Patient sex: M
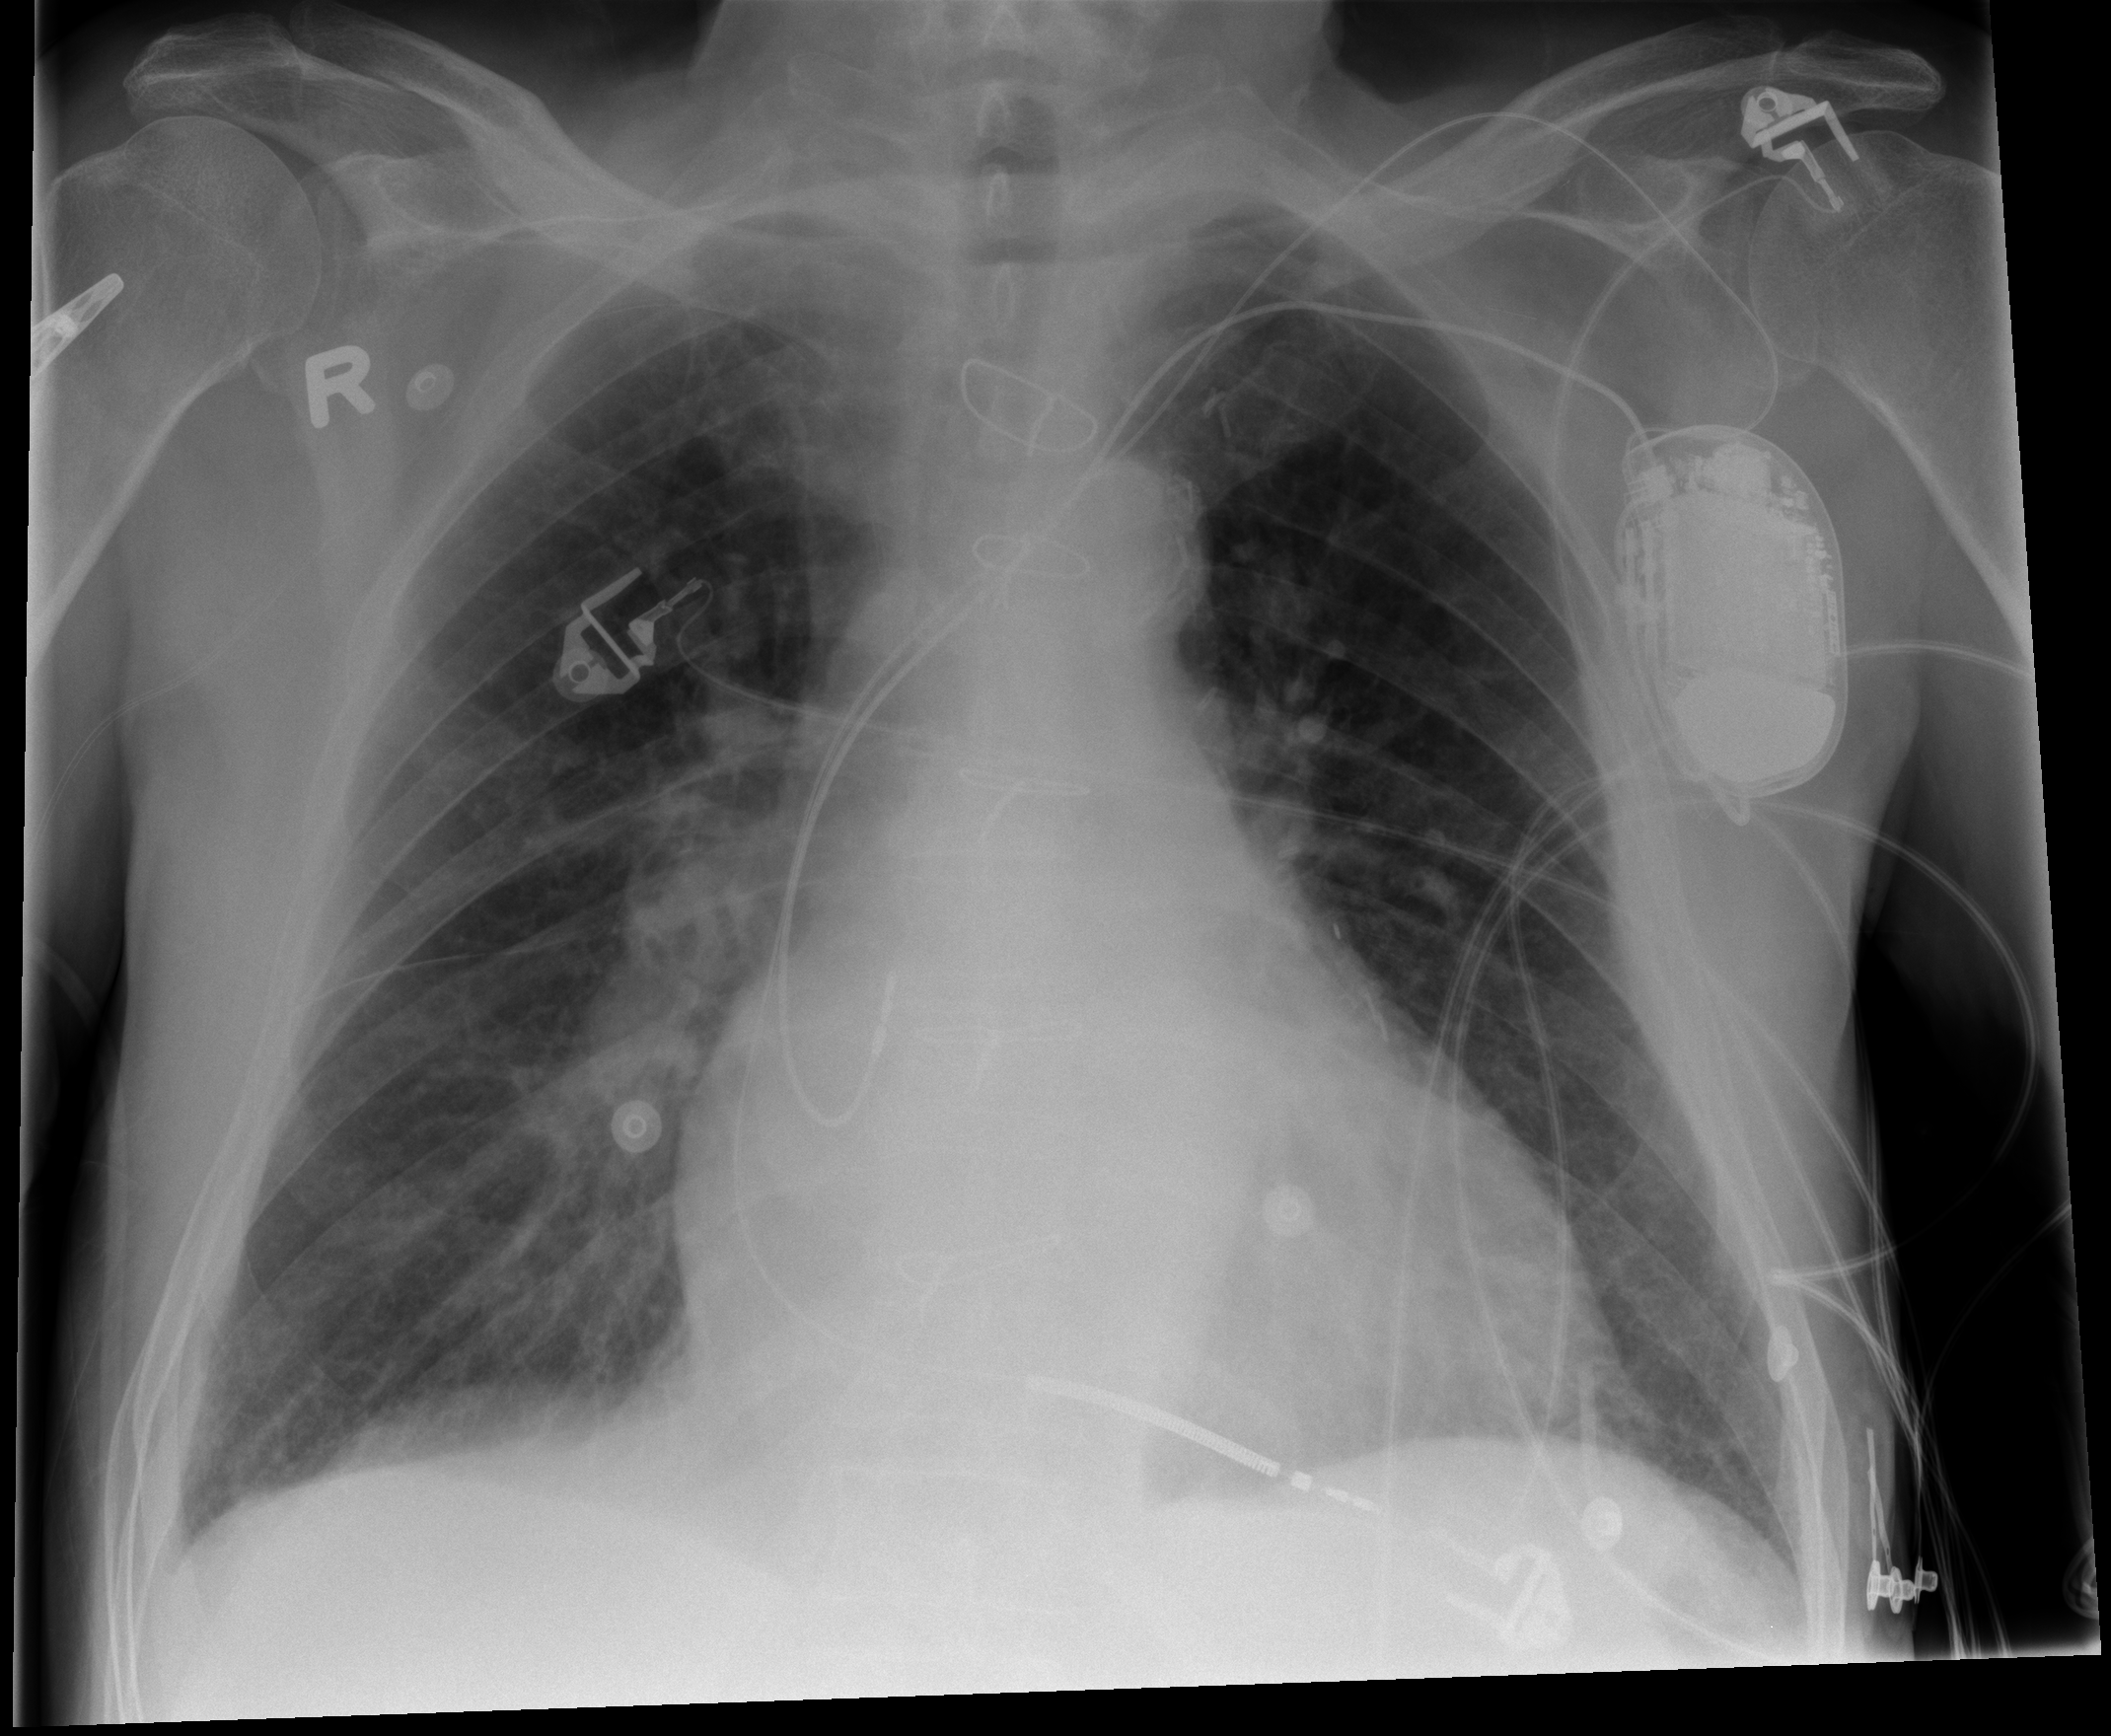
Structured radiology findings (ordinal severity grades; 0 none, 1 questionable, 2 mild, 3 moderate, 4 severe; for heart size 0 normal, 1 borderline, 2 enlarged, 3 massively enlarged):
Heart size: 2
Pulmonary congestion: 2
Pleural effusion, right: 2
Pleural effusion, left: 0
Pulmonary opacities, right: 1
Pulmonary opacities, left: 0
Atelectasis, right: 2
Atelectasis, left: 2